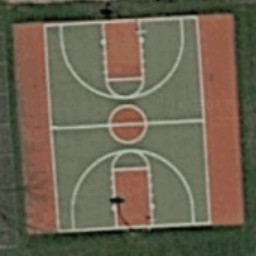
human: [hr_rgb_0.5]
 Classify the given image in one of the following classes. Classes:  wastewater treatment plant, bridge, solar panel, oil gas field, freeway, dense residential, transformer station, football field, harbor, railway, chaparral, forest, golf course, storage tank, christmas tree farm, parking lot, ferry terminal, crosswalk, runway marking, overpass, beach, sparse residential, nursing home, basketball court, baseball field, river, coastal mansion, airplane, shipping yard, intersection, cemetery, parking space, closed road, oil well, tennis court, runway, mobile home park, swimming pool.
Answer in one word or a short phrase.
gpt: basketball court